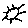
Label: sun